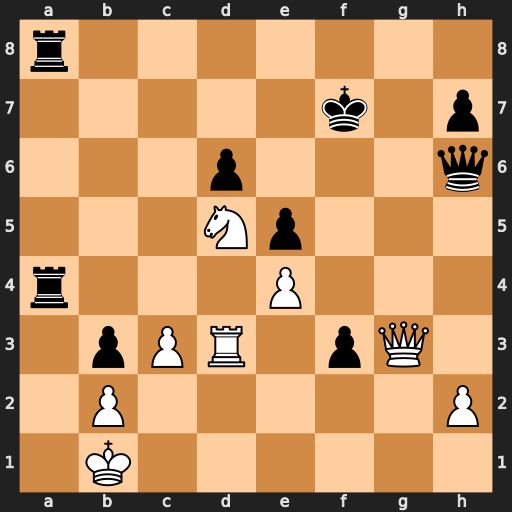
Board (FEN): r7/5k1p/3p3q/3Np3/r3P3/1pPR1pQ1/1P5P/1K6
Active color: w
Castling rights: -
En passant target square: -
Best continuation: Rxf3+ Qf4 Rxf4+ exf4 Qxf4+